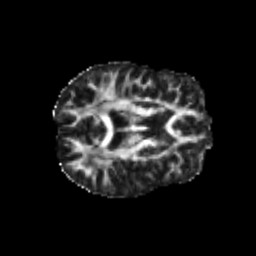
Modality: FA
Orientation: axial
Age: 23
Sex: female
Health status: healthy
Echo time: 0.074 s